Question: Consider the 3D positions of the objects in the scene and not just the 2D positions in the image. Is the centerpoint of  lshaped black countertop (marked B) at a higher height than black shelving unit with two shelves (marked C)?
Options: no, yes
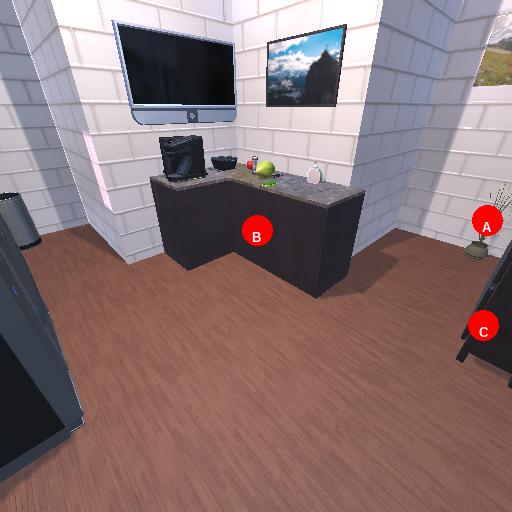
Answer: no